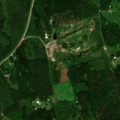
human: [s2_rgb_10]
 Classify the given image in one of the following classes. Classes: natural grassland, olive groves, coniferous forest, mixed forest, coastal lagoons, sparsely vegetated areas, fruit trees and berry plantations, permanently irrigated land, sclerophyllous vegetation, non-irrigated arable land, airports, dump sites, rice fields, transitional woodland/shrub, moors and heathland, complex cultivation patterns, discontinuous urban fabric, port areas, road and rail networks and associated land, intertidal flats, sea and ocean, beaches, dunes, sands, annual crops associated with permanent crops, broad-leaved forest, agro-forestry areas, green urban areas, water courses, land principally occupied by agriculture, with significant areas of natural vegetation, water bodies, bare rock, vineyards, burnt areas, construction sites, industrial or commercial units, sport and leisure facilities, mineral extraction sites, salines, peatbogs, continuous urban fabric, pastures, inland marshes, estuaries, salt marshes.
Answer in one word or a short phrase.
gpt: broad-leaved forest, mixed forest, transitional woodland/shrub